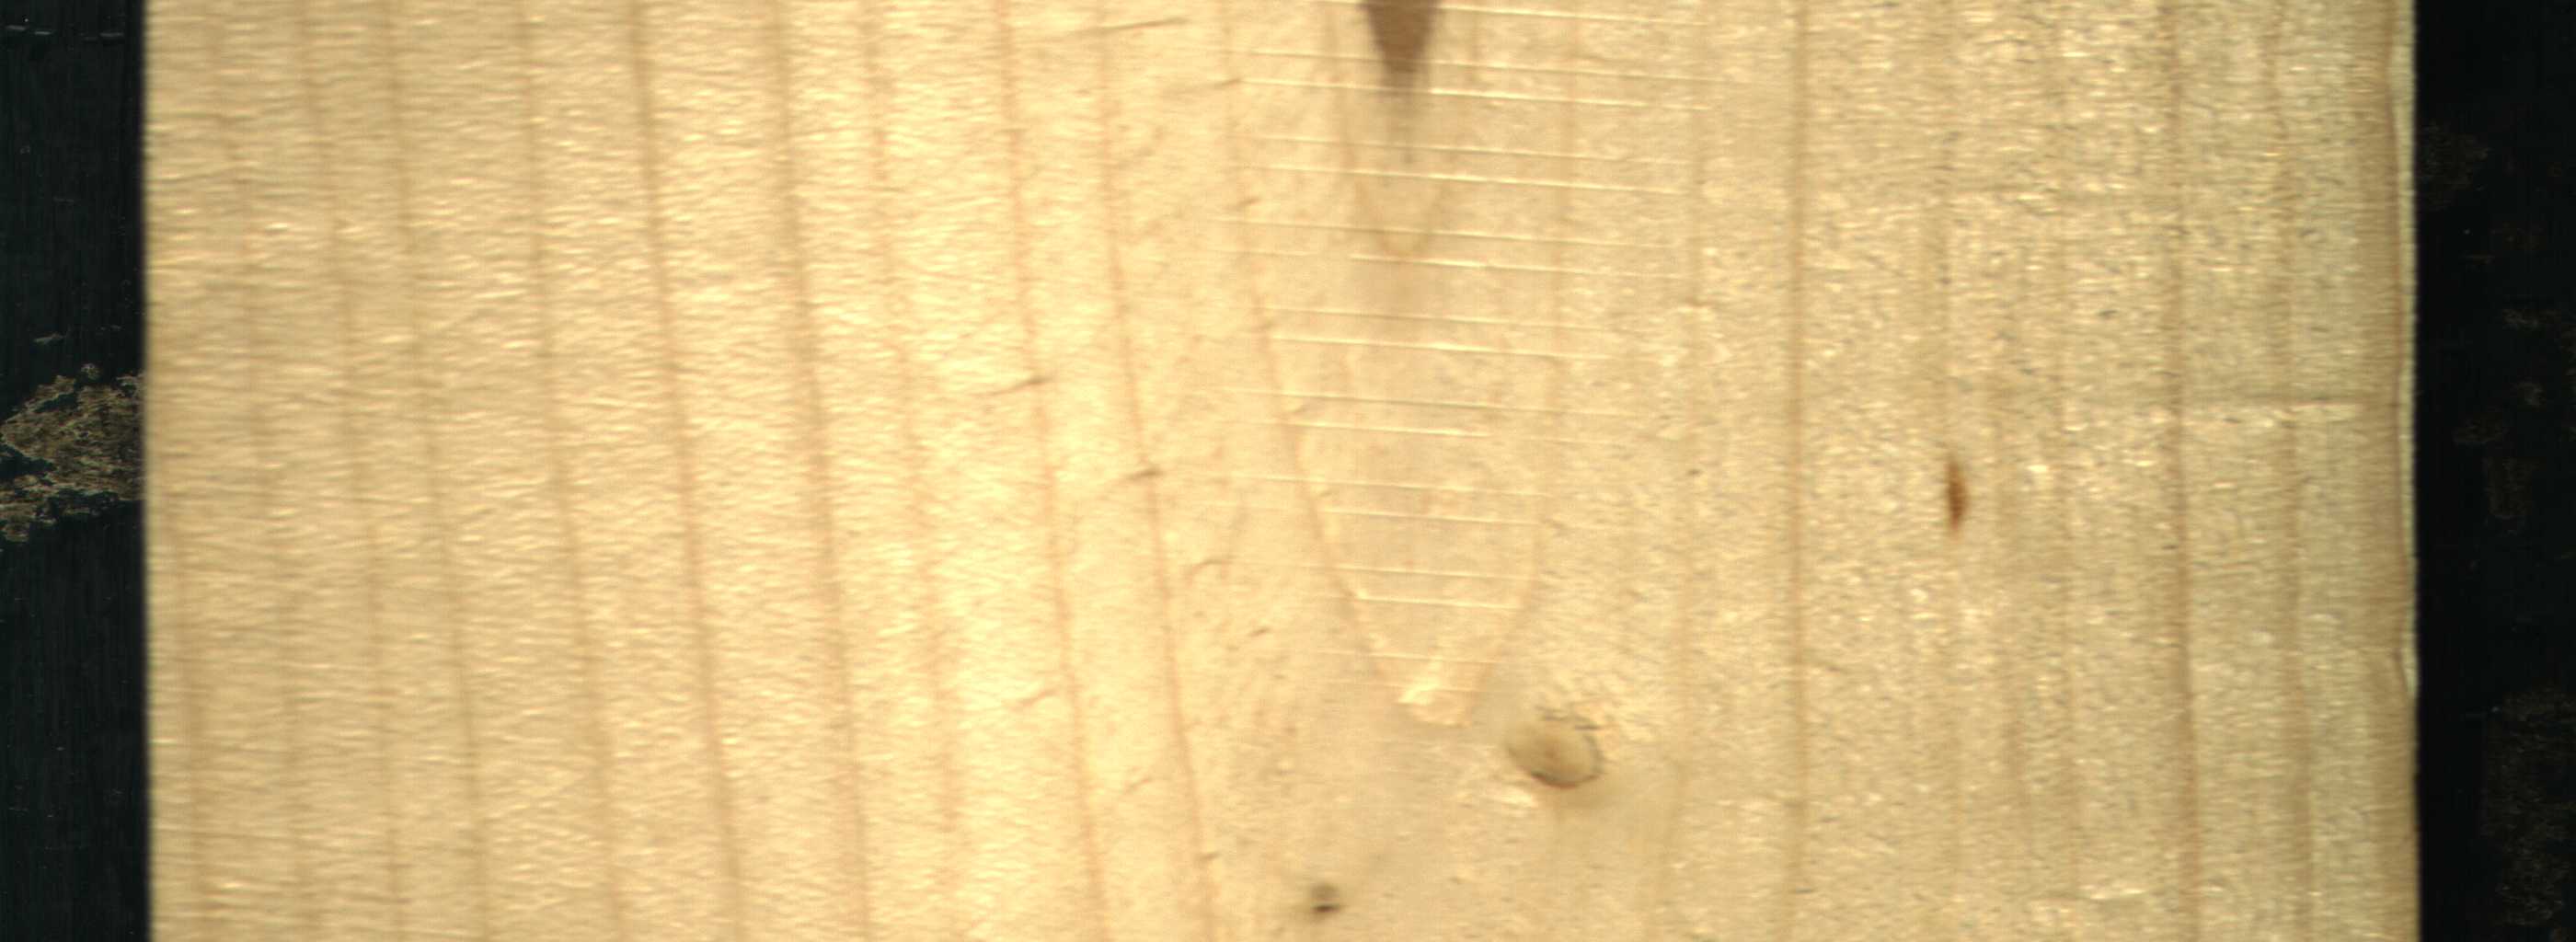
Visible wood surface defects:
Marrow
resin
Live_Knot
Live_Knot